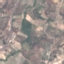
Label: PermanentCrop